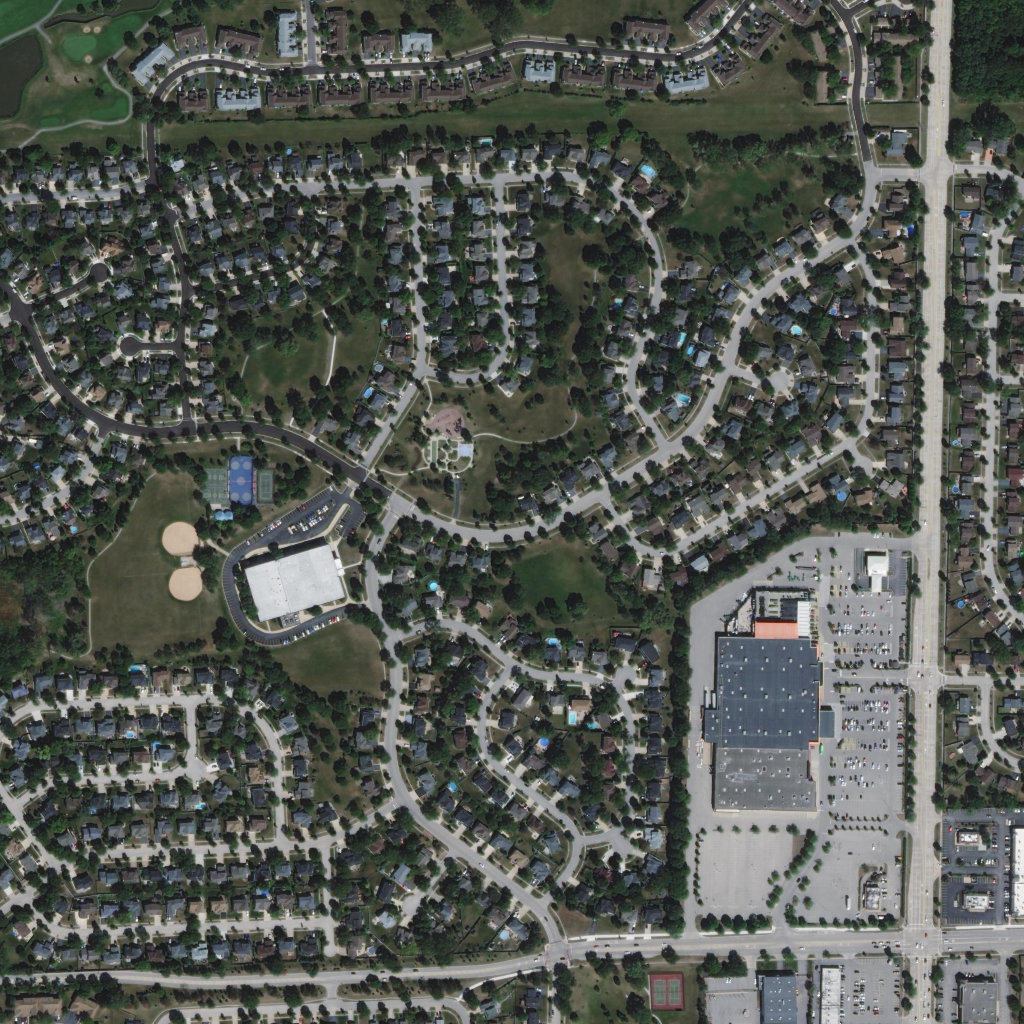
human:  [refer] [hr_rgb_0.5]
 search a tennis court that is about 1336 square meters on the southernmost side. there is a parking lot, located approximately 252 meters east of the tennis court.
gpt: <box>[[63, 94, 66, 98, 0]]</box>

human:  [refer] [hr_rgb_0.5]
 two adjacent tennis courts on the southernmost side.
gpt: <box>[[63, 94, 66, 98, 0]]</box>